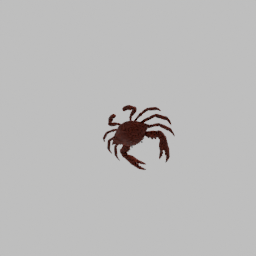
Label: animals